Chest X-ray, PA view. Patient: 74 years old, sex F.
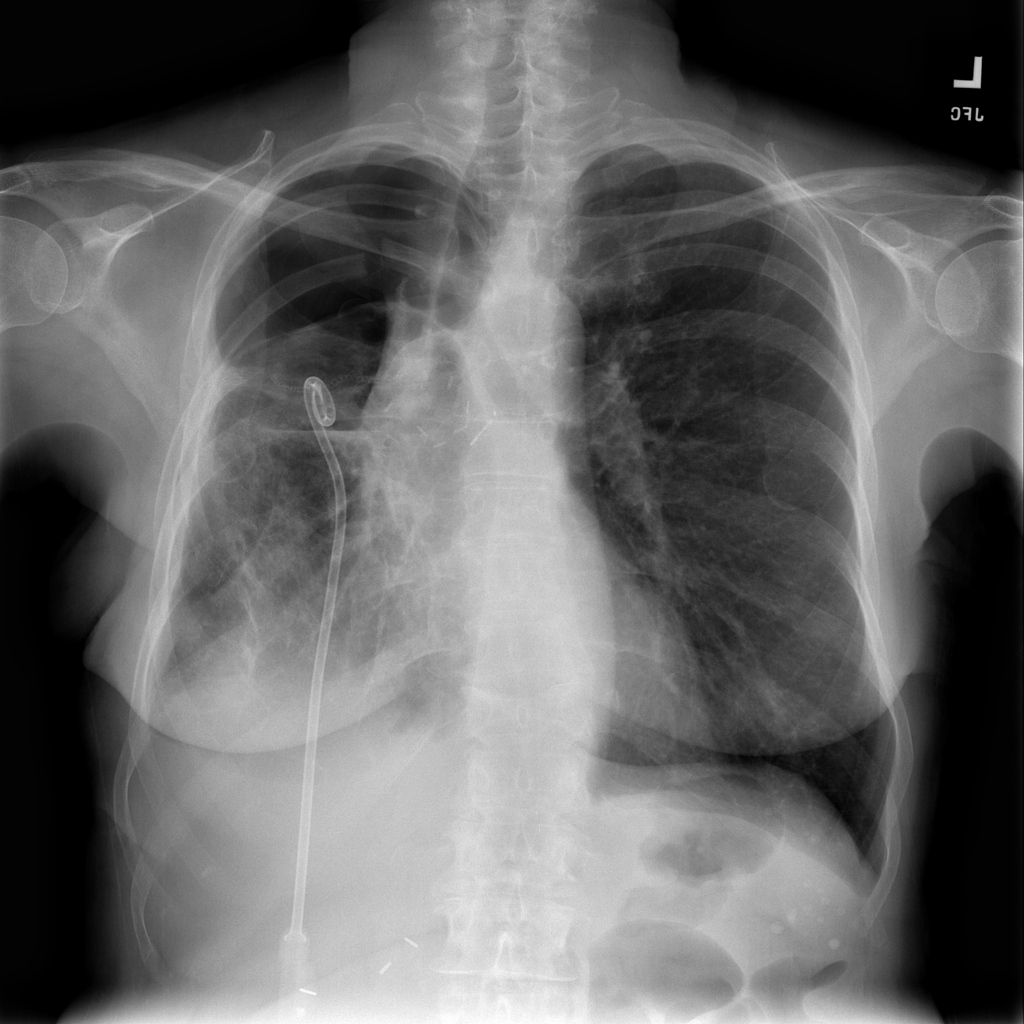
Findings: No Finding